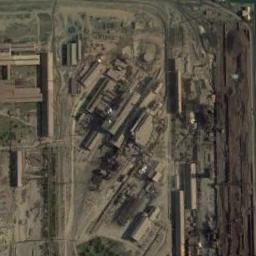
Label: industrial_area